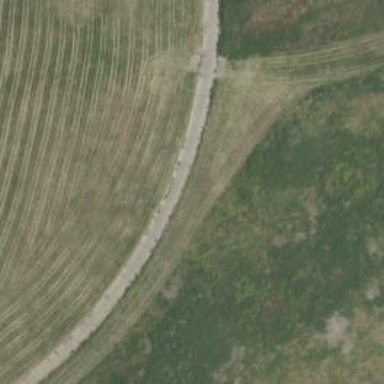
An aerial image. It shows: Dry canal running alongside track road.